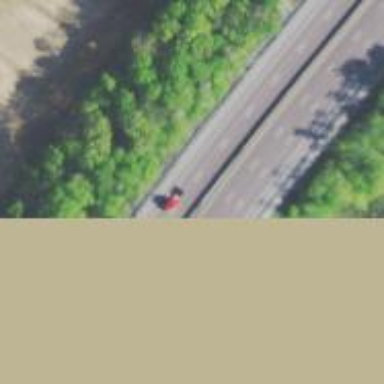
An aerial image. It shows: Motorway.